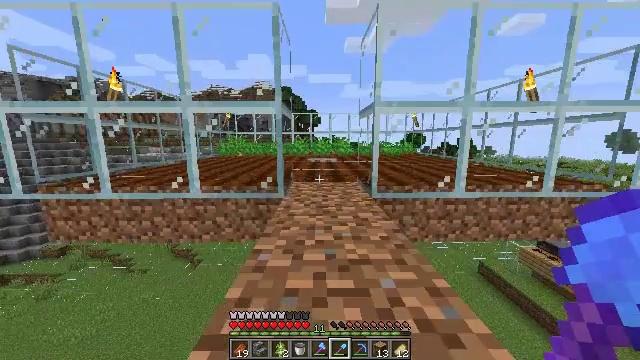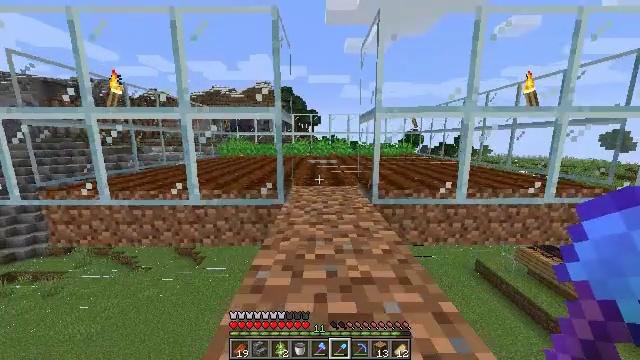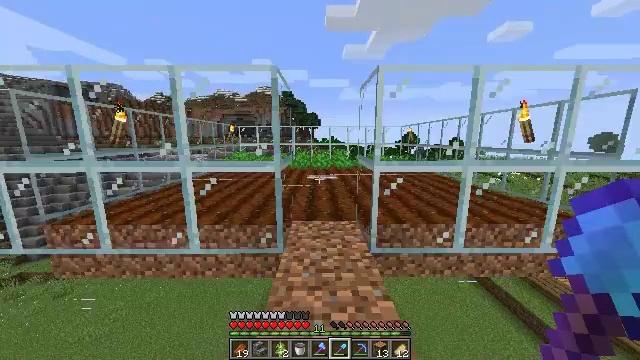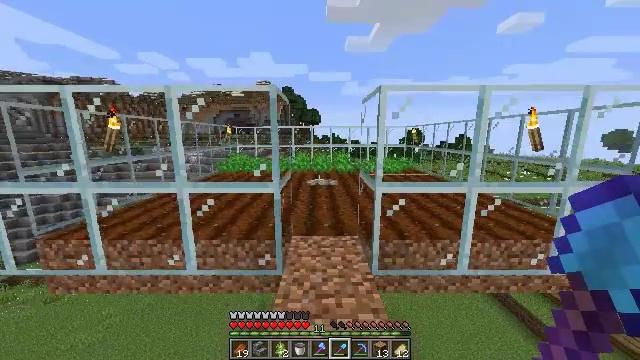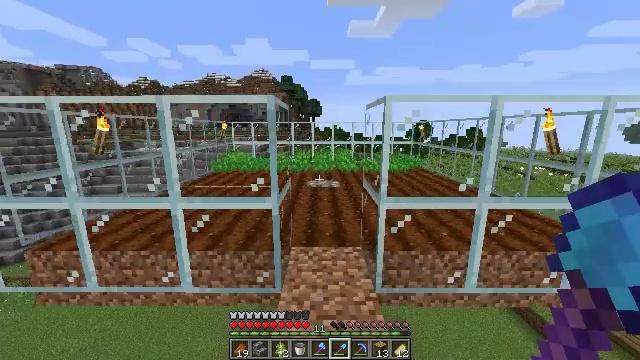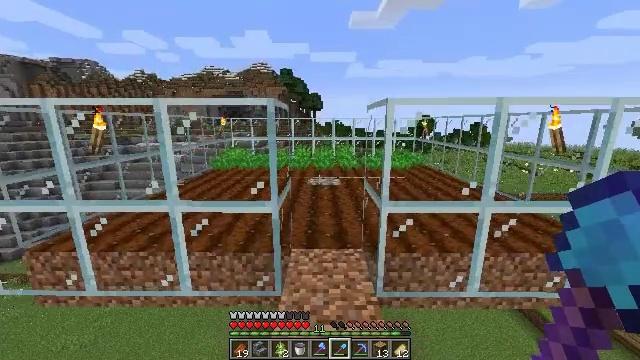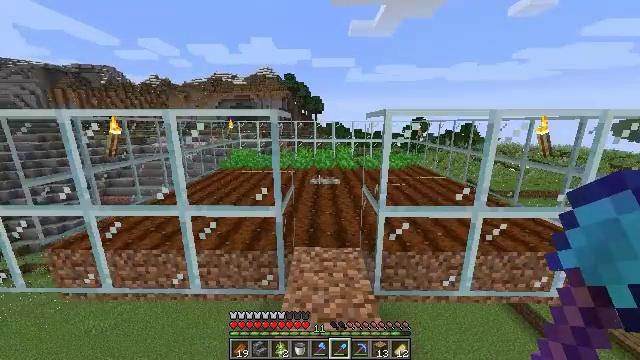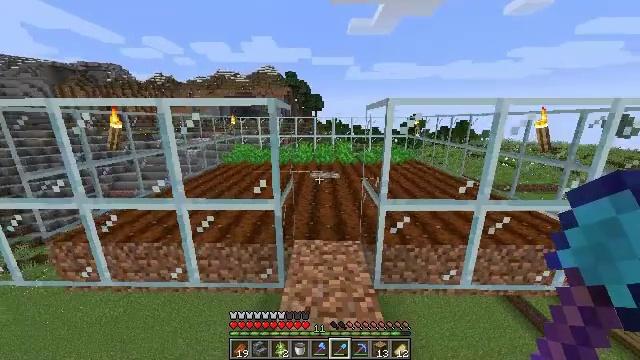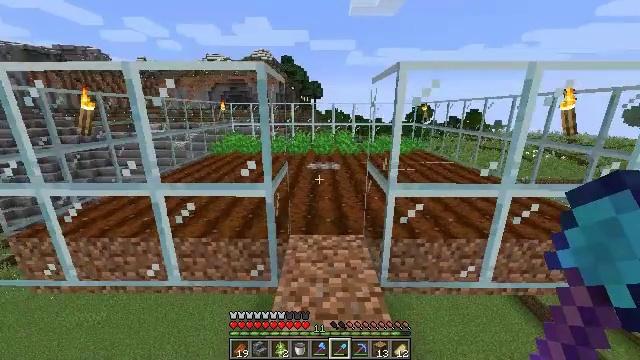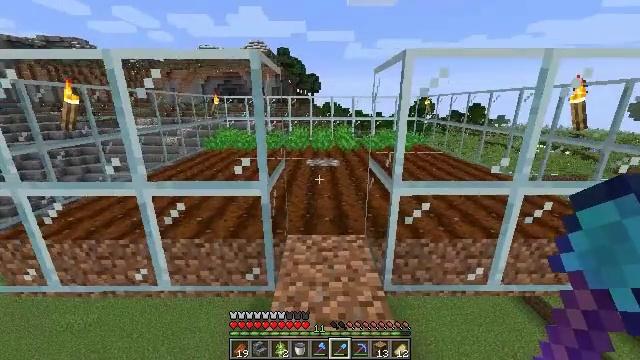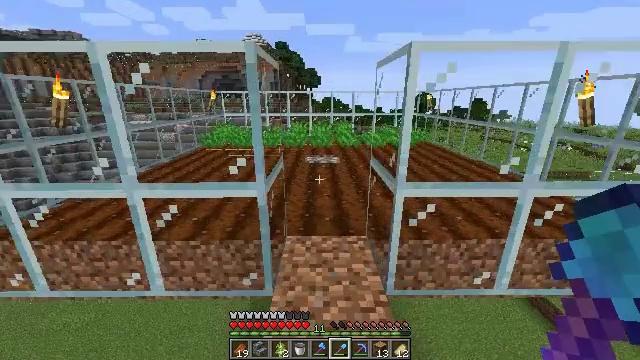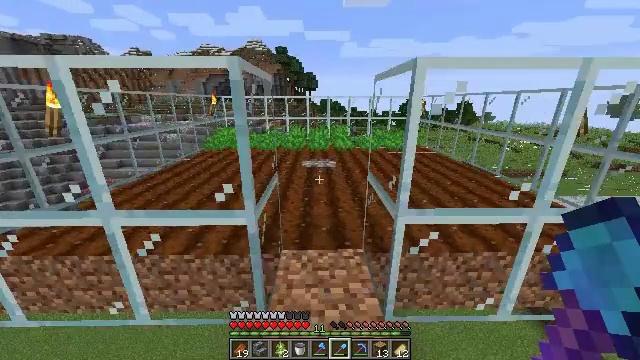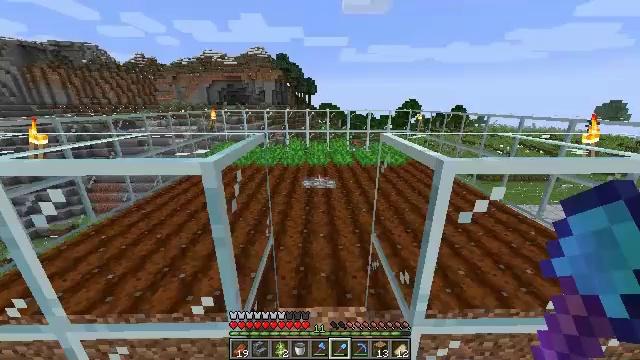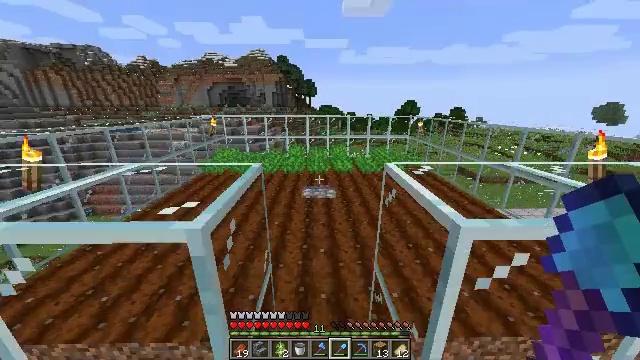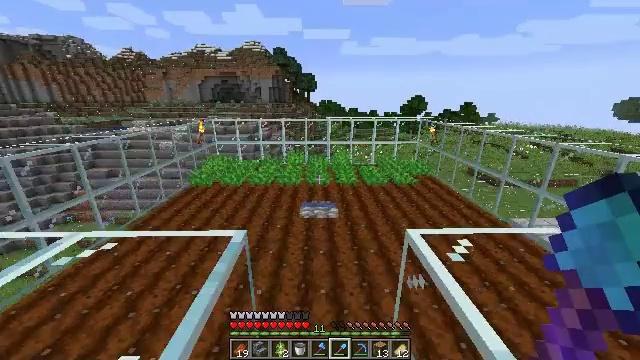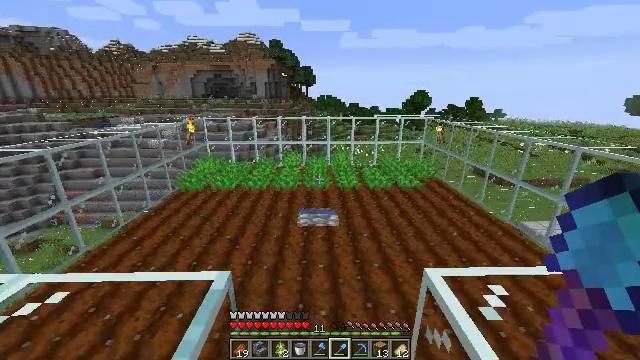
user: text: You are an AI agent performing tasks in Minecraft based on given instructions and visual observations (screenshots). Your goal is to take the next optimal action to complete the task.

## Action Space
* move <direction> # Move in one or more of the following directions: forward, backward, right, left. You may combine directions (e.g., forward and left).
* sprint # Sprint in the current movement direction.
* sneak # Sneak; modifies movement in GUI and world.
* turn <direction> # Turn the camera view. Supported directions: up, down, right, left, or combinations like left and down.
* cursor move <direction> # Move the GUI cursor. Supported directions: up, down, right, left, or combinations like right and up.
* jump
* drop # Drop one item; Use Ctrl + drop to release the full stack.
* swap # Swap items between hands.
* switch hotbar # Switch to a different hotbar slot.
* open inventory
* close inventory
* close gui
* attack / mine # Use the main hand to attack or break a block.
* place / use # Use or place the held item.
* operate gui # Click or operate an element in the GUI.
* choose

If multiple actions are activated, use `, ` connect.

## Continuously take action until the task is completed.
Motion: motion action
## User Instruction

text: Harvest carrots from the farmland.
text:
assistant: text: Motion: move forward, sprint, jump
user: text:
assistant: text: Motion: move forward, sprint, jump
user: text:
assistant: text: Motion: move forward, sprint, jump
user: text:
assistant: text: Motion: move forward, sprint, turn down, jump
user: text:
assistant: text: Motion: move forward, turn down, jump
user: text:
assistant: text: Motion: move forward, jump
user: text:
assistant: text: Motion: move forward, turn down, jump
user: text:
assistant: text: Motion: move forward, turn down, jump
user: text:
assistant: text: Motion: move forward, jump
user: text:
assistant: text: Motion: move forward, sprint, jump
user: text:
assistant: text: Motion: move forward, sprint, jump
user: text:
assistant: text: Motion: move forward, sprint, jump
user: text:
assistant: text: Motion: move forward, jump
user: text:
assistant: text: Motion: move forward, jump
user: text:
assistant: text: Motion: move forward, jump
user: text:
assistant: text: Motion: move forward
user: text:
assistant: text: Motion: move forward
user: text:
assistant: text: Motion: move forward
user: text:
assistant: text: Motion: move forward
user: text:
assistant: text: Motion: move forward
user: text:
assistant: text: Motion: move forward, sprint
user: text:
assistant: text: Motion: move forward, sprint
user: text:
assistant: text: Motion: move forward, sprint
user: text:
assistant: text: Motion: move forward, sprint
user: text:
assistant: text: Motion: move forward
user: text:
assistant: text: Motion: move forward
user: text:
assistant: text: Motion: move forward, turn left
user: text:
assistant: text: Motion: move forward, turn left
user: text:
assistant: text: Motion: move forward, sprint, turn left and down
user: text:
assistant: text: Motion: move forward, sprint, turn left